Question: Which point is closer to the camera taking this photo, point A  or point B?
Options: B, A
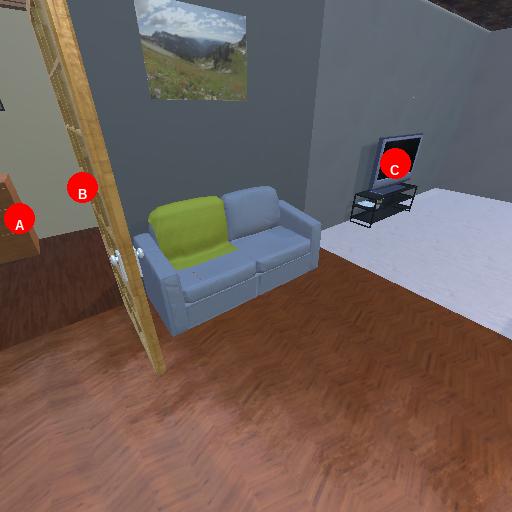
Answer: B